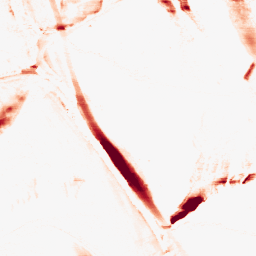
Category: morphological
Decomposition family: morphological_ellipse
Decomposition parameters: operation: opening
width: 5
height: 30
Upsampling method: edge_directed
Upsampling parameters: scale: 2
Upsampling scale: 2